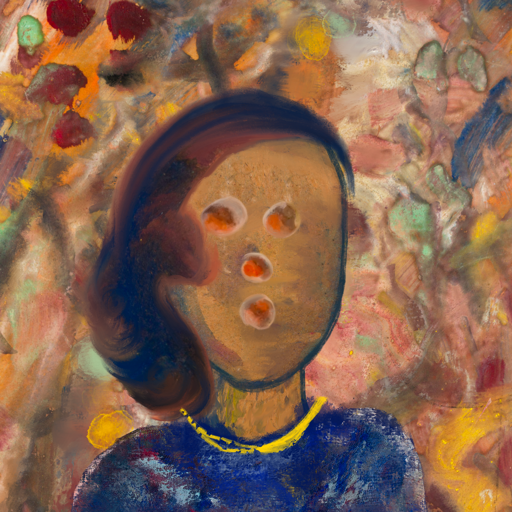
Background: Mother_And_Son_Mother, Head And Neck Front: In_The_Sun, Face Front: Rupkatha, Bust: Irani, Hair Front: Mother_And_Son_Son, Head Accessory: Blank, Second Necklace: Blank, Necklace: Irani_1, Baby: Blank